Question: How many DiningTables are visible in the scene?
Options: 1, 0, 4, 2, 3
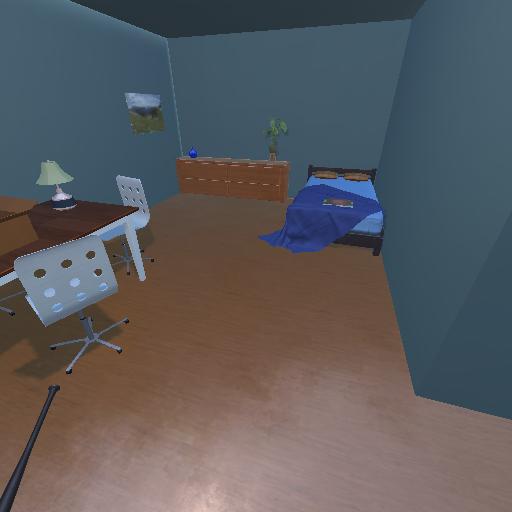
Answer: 1